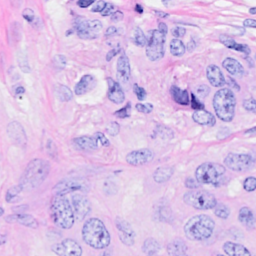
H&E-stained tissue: Breast